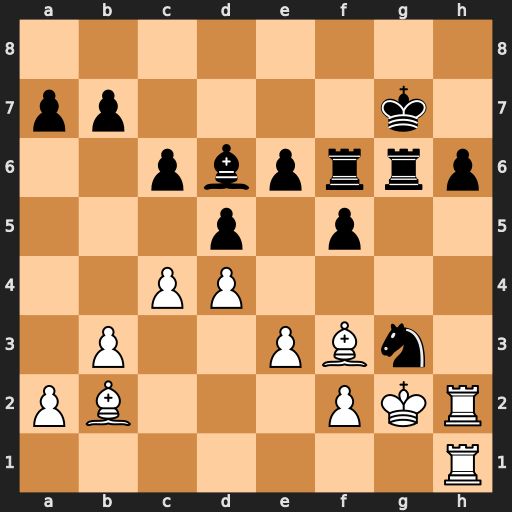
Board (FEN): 8/pp4k1/2pbprrp/3p1p2/2PP4/1P2PBn1/PB3PKR/7R
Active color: w
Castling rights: -
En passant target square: -
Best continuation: fxg3 Rxg3+ Kf2 Rxf3+ Kxf3